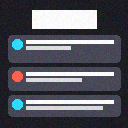
Screen state: on